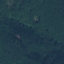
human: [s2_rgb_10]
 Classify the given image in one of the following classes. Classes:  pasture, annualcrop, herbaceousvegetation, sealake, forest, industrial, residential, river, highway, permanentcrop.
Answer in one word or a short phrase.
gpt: Forest